Question: I hope, that it's quite simple question, but how I can fit UIButton's frame after following code (project without arc and *.nibs):
'''
_fotosButton = [UIButton buttonWithType: UIButtonTypeCustom];
[_fotosButton setImage: [UIImage imageNamed: @"kino_gallery_normal.png"] forState: UIControlStateNormal];
[_fotosButton setImage: [UIImage imageNamed: @"kino_gallery_highlight.png"] forState: UIControlStateHighlighted];
[_fotosButton setTitle: NSLocalizedString(@"FOTOS", nil) forState: UIControlStateNormal];
[_fotosButton setTitleColor: RGBCOLOR(11.0f, 176.0f, 225.0f) forState: UIControlStateNormal];
[_fotosButton setTitleColor: [UIColor grayColor] forState: UIControlStateDisabled];
[_fotosButton.titleLabel setFont:TTSTYLEVAR(kinoFont10)];
[_fotosButton sizeToFit];
[self updateButtonInsets:_fotosButton];
[self addSubview: _fotosButton];
- (void) updateButtonInsets:(UIButton*) button {
CGSize imageSize = button.imageView.frame.size;
CGSize titleSize = button.titleLabel.frame.size;
button.titleEdgeInsets = UIEdgeInsetsMake(0.0f, -imageSize.width, -imageSize.height, 0.0);
titleSize = button.titleLabel.frame.size;
button.imageEdgeInsets = UIEdgeInsetsMake(-titleSize.height, 0.0f, 0.0f, -titleSize.width);
'''
}
This is a result of my code:

So, how can I fit frame (green area) to the content(title+image) without unnecessary paddings. I can't hardcode value of button's frame, because app use Localisation.
Thank you!
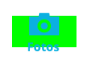
Answer: I don't think that's a good a solution, but I'll post it. Any comments will be appreciated))
'''
titleSize = button.titleLabel.frame.size;
button.imageEdgeInsets = UIEdgeInsetsMake(-titleSize.height, 0.0f, 0.0f, -titleSize.width);
[button setSize:CGSizeMake(titleSize.width, titleSize.height + imageSize.height)];
'''
So, I've just set button size manually and that's how it looks now

Thank you